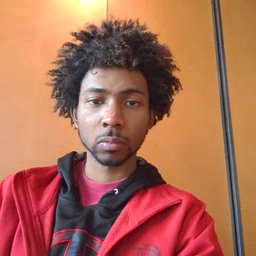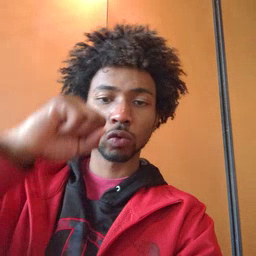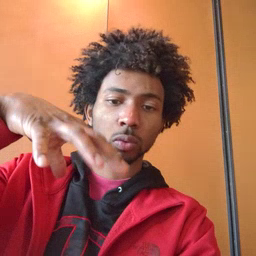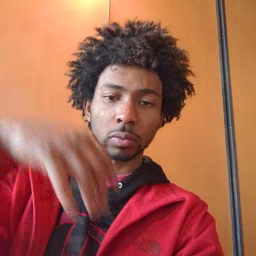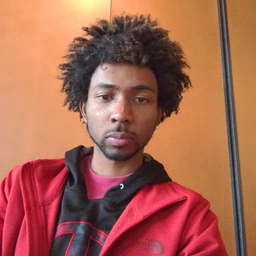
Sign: drop